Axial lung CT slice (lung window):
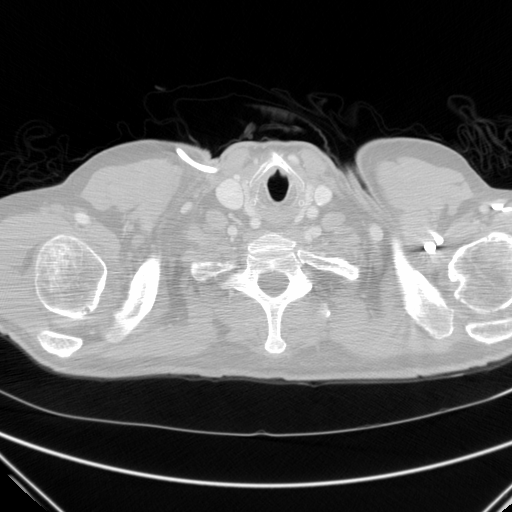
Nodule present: no